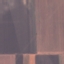
Land use / land cover: AnnualCrop